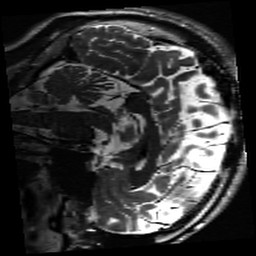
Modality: inplaneT2
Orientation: sagittal